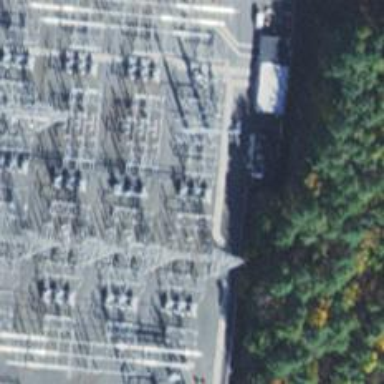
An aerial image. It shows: Switch for power supply.